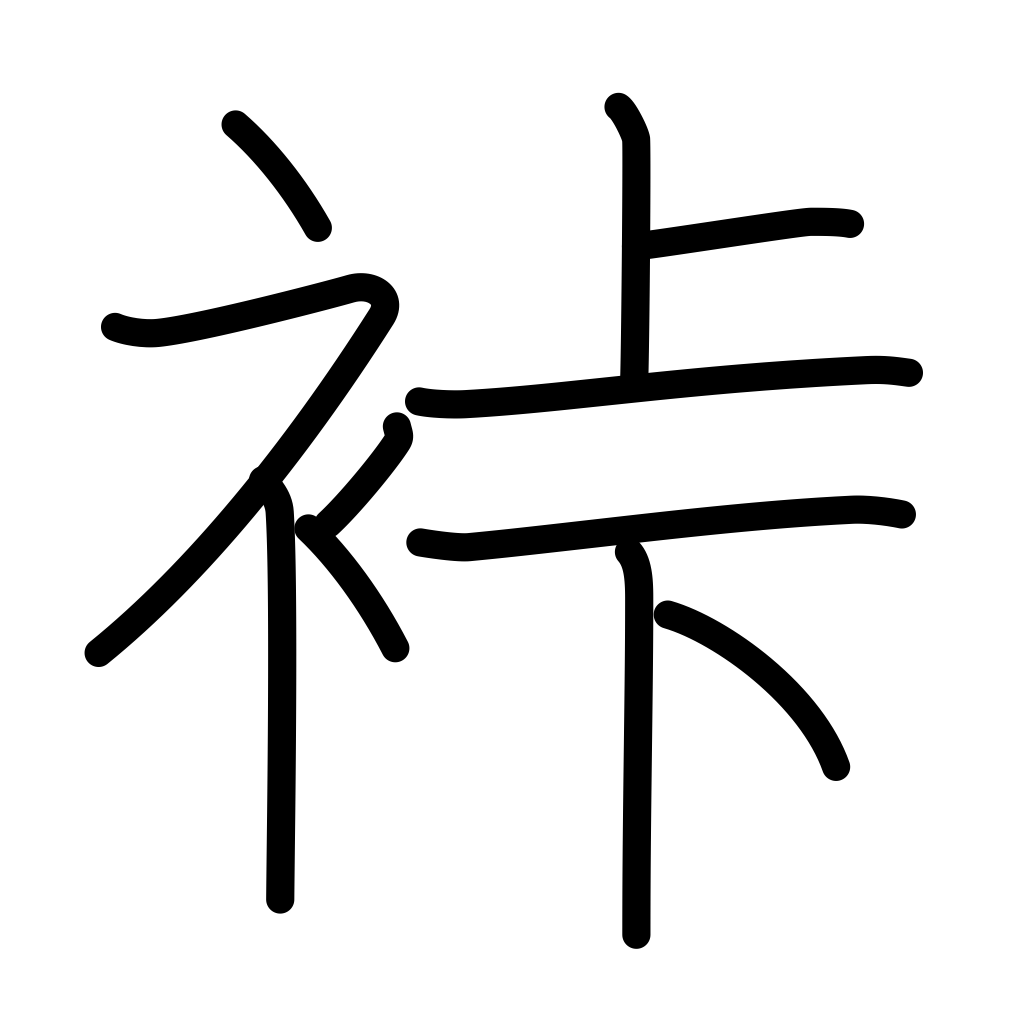
Meaning: old ceremonial garb, samurai garb